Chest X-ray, PA view. Patient: 48 years old, sex F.
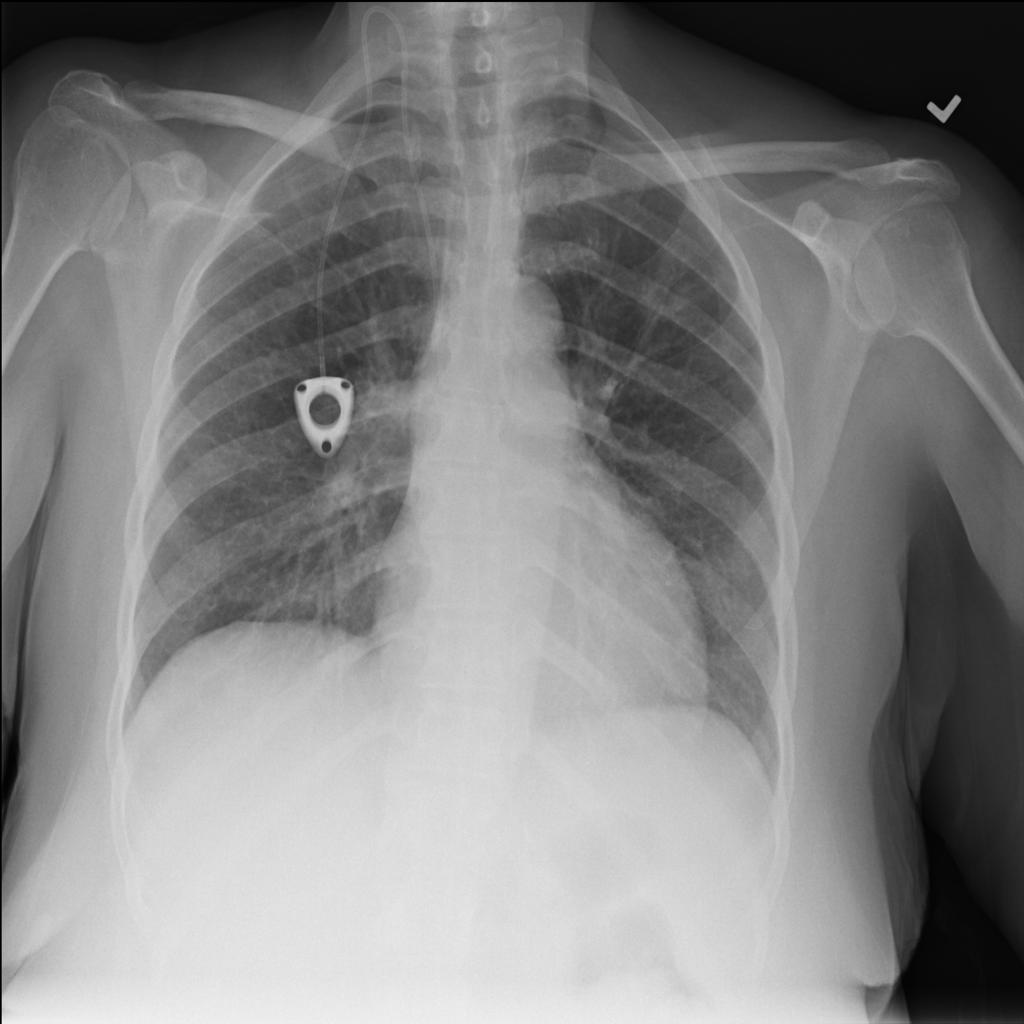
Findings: Nodule